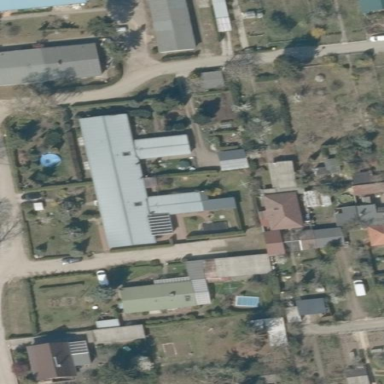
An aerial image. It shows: Residential building.